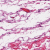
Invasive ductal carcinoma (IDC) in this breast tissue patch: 0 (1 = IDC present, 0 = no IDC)